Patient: sex M, age 68
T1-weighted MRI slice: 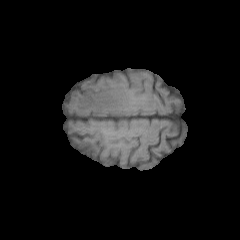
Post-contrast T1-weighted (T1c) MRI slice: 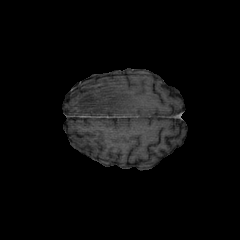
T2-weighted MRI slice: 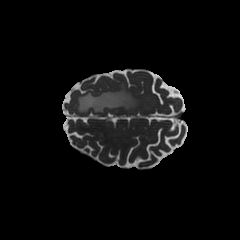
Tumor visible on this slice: yes
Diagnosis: Glioblastoma, IDH-wildtype
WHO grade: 4